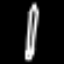
Label: pencil